Question: '''
// Set Footer Size
var width = $(window).width();
var FooterHeight = width / 1.295;
$(".Footer").css({'height' : FooterHeight + 'px'});
'''
'''
.Footer .Content {
position:absolute;
margin-top: 52%;
margin-left:3%;
width:94%;
height:48%;
background:#FFFFFF;
opacity:0.5;
}
'''
I am attempting using minimum code to set the content for my footer to be a percentage of the footers height and width. I have tried several methods I have sourced from StackOverflow however I believe due to JQuery setting the parents size.
<URL>

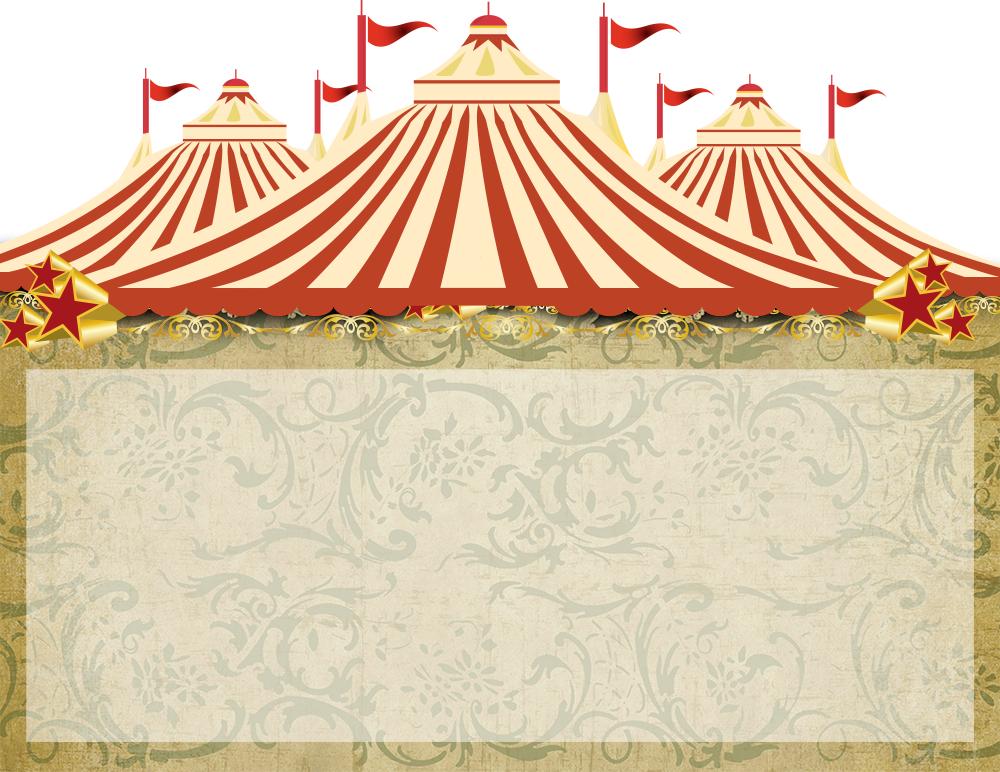
Answer: If you change the background image to just an img element, you do not have to use jQuery to set the footer's height. Also, if you are positioning elements absolutely, it is easier to use the 'top', 'right', 'bottom', and 'left' properties. You can use either percents or pixel/em values for them.
Here is an example of those two in use in an example similar to yours.
'''
.Footer {
position:relative;
}
.Footer img {
width:100%;
height:auto;
}
.Footer .Content {
position:absolute;
top:52%;
left:3%;
right:3%;
bottom:3%;
background:#FFFFFF;
opacity:0.5;
}
'''
'''
<!-- Footer Starts -->
<div class="Footer">
<img src="http://rafflebananza.com/Desktop/IMG/FooterBg.png">
<div class="Content">
</div>
</div>
<!-- Footer Ends -->
'''